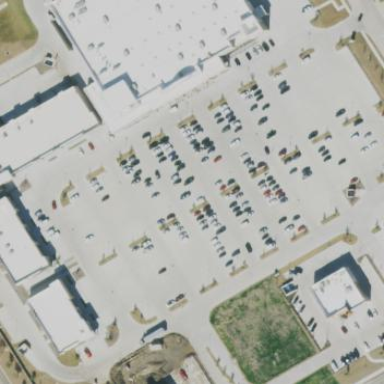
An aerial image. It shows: Retail area.